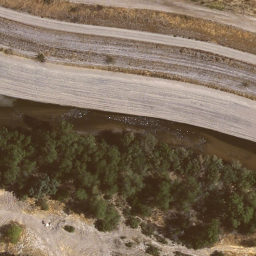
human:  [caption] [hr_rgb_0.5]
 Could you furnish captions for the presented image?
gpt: It is a river with some plants on one bank and roads on the other side .

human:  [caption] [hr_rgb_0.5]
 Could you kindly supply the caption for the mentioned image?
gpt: Green plants flourish on one bank of the river .

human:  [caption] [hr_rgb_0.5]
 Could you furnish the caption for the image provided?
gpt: A river with a forest on one bank and roads on the other side .

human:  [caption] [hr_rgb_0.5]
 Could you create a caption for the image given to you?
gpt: Lots of green plants flourish on one bank of the river .

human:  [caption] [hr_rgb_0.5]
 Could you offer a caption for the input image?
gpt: A river goes through this area with dense forest on one bank and roads on the other side .